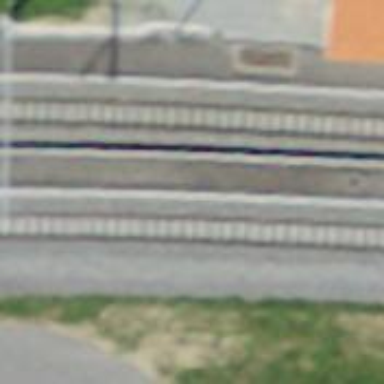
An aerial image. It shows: Platform edge at railway station.